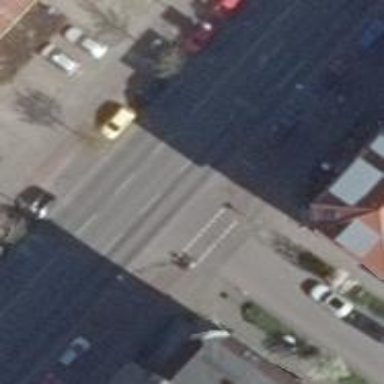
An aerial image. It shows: Secondary road with asphalt surface and parallel parking lanes on both sides. There is separate sidewalk and cycleway. The parking lanes are street-side.